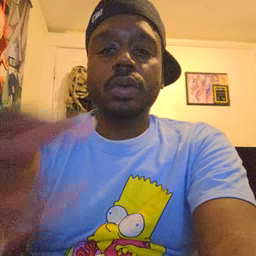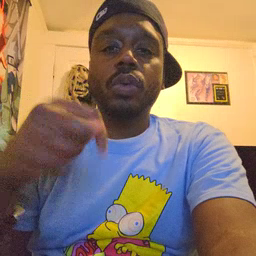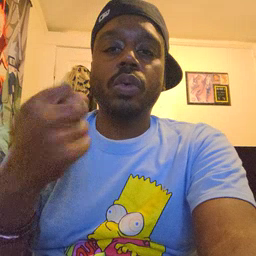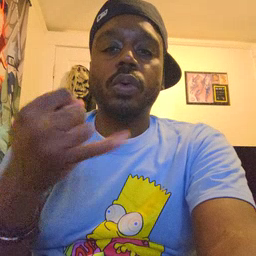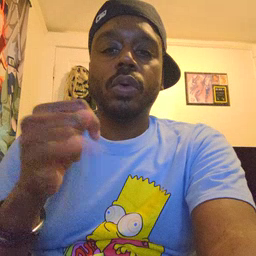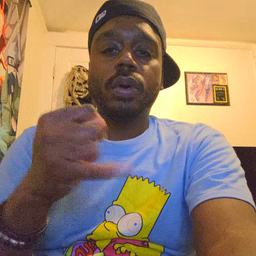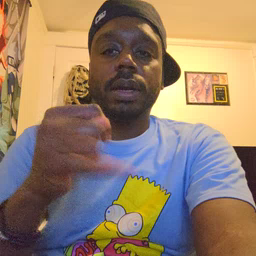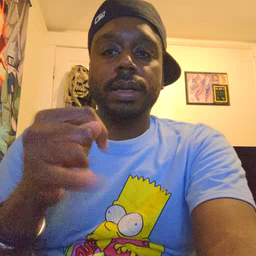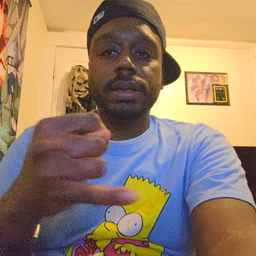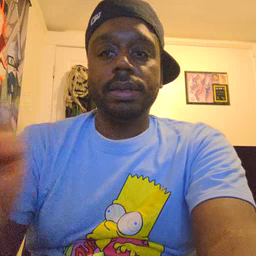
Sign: toy